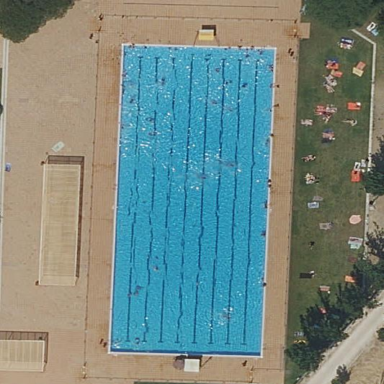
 perfect for swimming and other water activities."